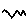
Label: zigzag